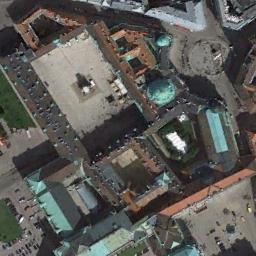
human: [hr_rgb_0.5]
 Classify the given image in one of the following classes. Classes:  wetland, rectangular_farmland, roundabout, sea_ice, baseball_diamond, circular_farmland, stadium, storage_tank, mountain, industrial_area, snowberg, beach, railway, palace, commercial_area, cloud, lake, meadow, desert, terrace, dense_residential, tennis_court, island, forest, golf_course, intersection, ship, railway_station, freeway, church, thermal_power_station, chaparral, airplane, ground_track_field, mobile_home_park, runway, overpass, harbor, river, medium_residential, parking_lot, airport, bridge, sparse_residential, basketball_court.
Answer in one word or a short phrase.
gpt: palace